Question: Currently I am using UITabbar Controller to show my application's views. I would like slide to slide it horizontally away on certain view changes. Can I slide UITabbar controller ? or any other options?
This is my UITabbar controller.

I want to slide it horizontally or I want any other tool bar that can do it?
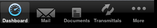
Answer: Please refer following link, it may be helpful to you.
<URL>
<URL>
<URL>